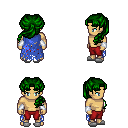
a pixel art fantasy rpg character, male body template, human, tanned skin, blue tattered cape, red pants, green princess hairstyle, white cloth bracers, white slippers, four views (front, back, left, right), 2x2 character sprite sheet, small pixel art, hard edges, no anti-aliasing